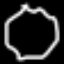
Label: octagon